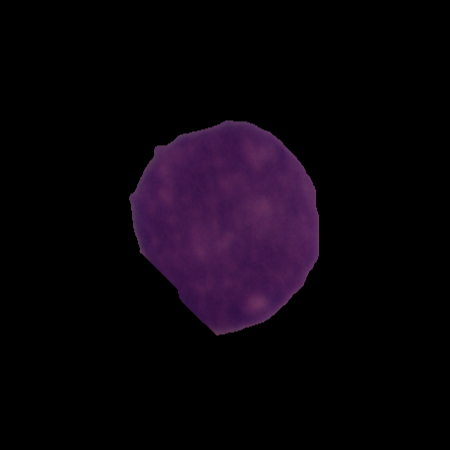
Label: cancer